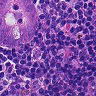
Metastatic tissue present: yes